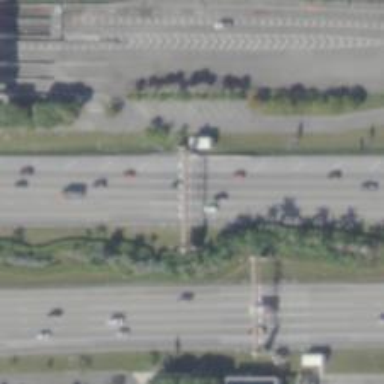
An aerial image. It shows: Toll gantry on the road.